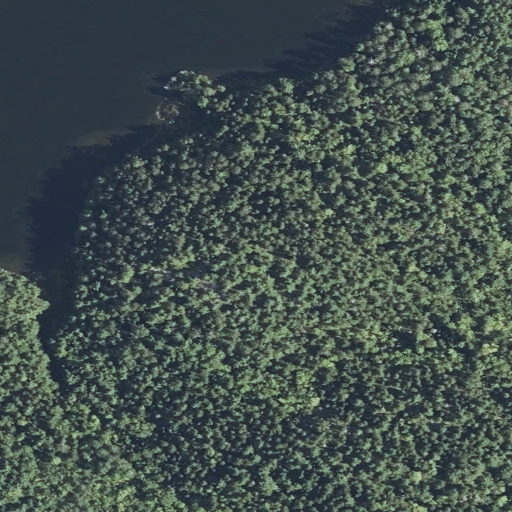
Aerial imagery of mountain in Maine named Bald Ledge containing evergreen forest, open water, mixed forest, herbaceous wetlands, deciduous forest, and woody wetlands